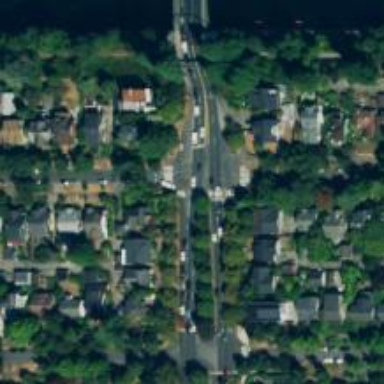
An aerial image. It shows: Residential road intersection.